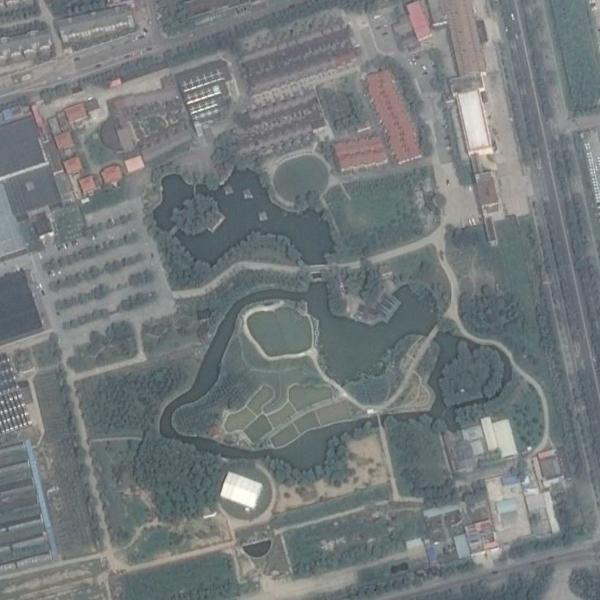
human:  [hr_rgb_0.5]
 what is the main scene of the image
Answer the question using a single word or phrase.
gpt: park